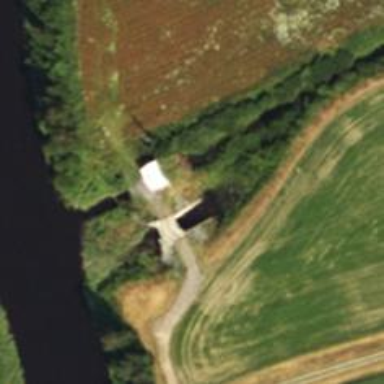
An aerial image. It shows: Floodgate along waterway.